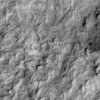
Label: not_dusty